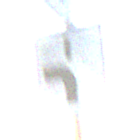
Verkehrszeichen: VerlaufVorfahrtsstrasse5
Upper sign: Vorfahrtsstrasse
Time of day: SunriseSunset
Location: Outdoor (Nature)
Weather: Clear
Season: NotSpecified
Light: Natural